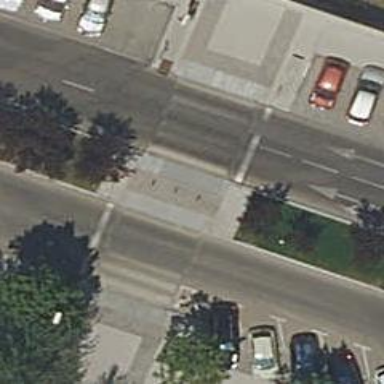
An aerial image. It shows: Marked crossing on footway.